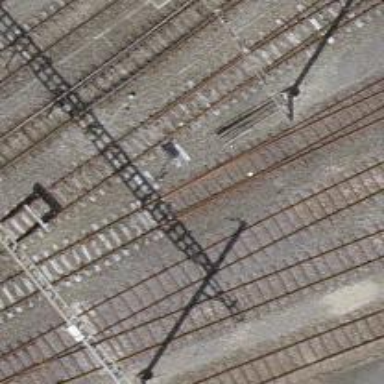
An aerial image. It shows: Railway switch.